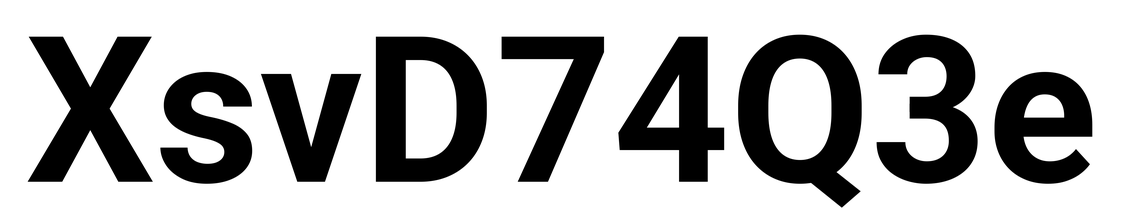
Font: Roboto_Bold